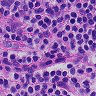
Metastatic tissue present: no